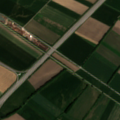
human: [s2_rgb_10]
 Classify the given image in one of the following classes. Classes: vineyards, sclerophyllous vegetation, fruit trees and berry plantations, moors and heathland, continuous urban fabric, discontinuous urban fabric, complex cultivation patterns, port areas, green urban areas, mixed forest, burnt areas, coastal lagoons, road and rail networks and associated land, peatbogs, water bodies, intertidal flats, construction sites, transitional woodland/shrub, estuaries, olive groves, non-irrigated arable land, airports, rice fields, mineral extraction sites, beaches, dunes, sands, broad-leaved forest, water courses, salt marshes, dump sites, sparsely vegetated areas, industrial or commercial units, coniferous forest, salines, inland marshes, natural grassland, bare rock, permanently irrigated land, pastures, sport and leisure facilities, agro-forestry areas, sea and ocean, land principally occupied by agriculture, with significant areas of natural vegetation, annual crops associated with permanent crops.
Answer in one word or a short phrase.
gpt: non-irrigated arable land